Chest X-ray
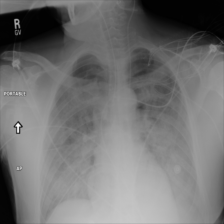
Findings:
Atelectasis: negative
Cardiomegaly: negative
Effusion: negative
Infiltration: positive
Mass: negative
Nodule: negative
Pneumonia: negative
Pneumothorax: negative
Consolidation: negative
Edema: negative
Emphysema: negative
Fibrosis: negative
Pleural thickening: negative
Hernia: negative